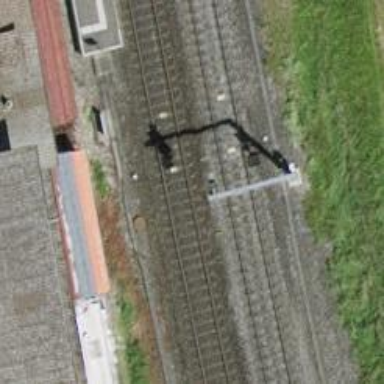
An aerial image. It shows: Railway signal.